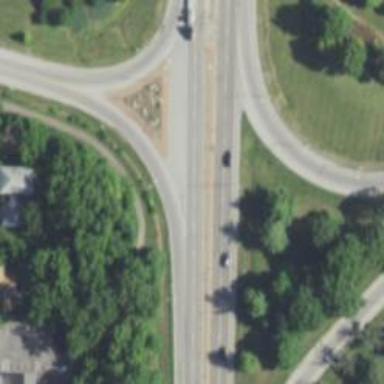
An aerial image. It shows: Trunk link highway.